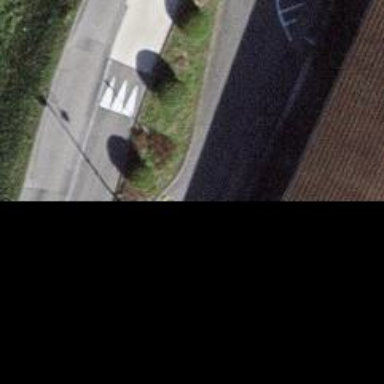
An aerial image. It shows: Bump for traffic calming.